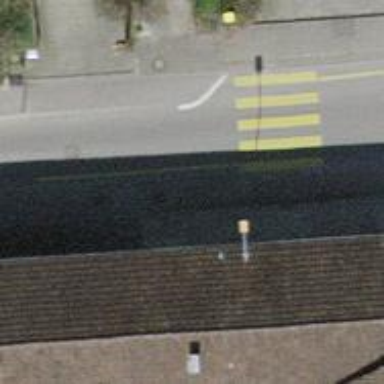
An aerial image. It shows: Set of steps on the road.